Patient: sex F, age 36
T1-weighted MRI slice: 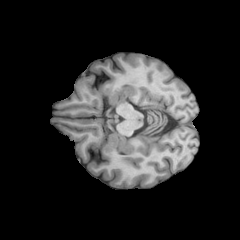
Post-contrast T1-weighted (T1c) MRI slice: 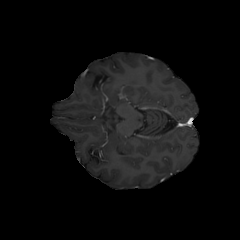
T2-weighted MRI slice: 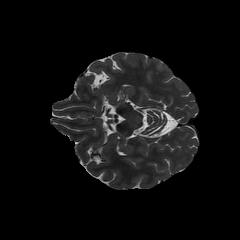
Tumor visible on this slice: no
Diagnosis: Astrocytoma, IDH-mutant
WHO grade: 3